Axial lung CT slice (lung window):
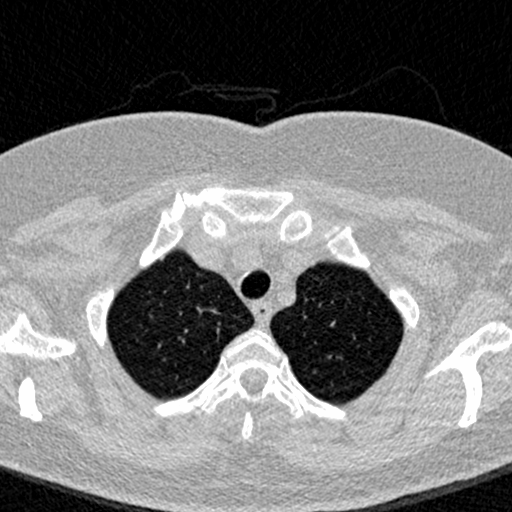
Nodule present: yes
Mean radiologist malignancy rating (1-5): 1